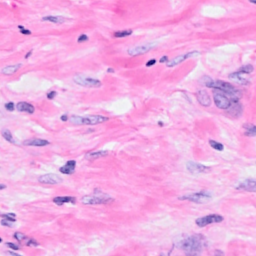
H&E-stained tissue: Breast